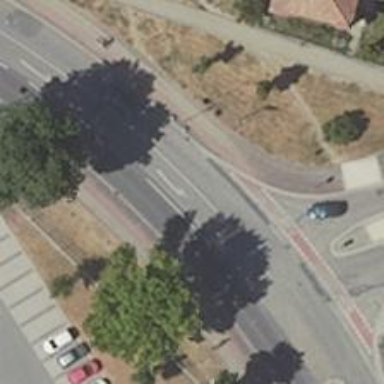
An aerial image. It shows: Secondary road with asphalt surface. There are separate sidewalks on both sides.